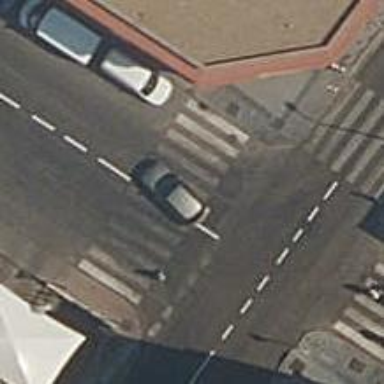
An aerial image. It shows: Uncontrolled road crossing.